Field crop: tomato
Growth stage: 1
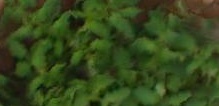
Species: tomato